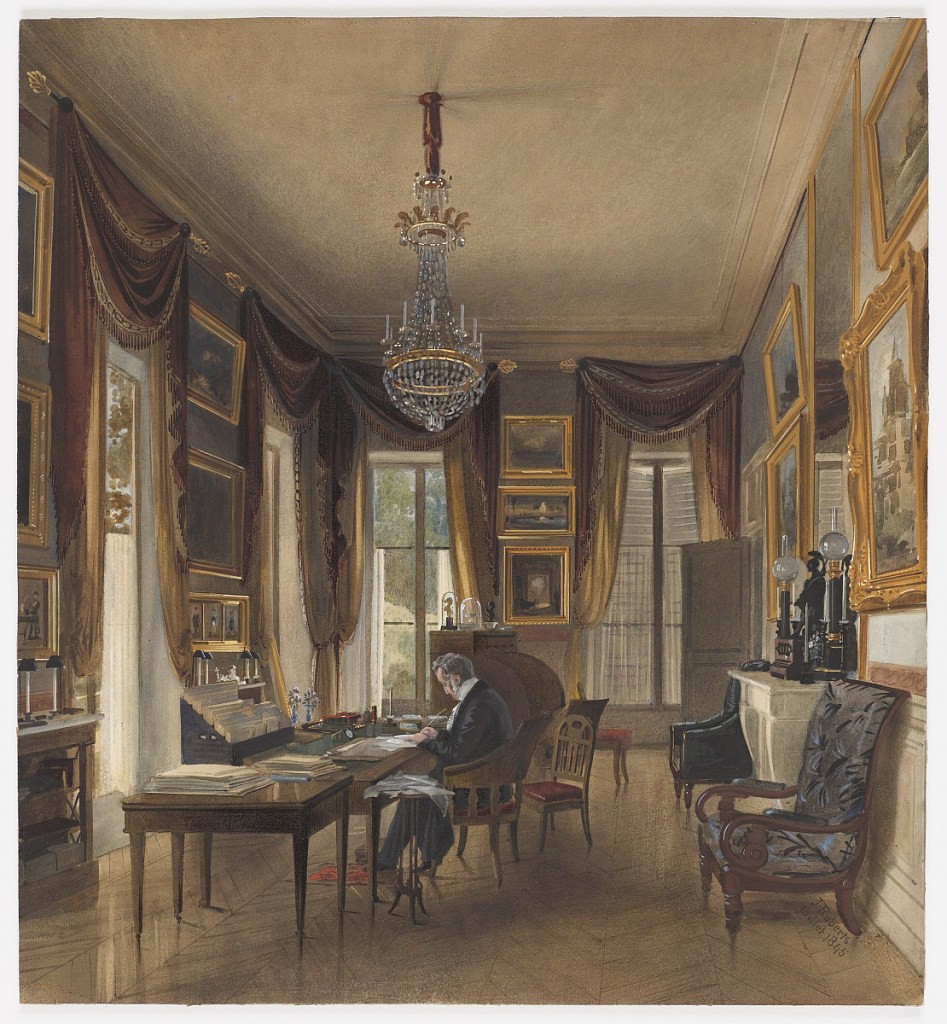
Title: The Study of King Louis-Philippe at Neuilly
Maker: James Roberts, British, active France, ca. 1800–1867
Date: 1845
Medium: Brush and watercolor, gouache on white wove paper
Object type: Drawing
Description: In this drawing of the study in the Chateau de Neuilly, the summer residence of King Louis-Philippe, he is seated at his writing table, piles of documents at his side. Swagged draperies in the Empire style frame the windows, which look out on the park at Neuilly. Except for the large number of paintings lining the walls, this is a typical working study of the time, an almost middle-class room.